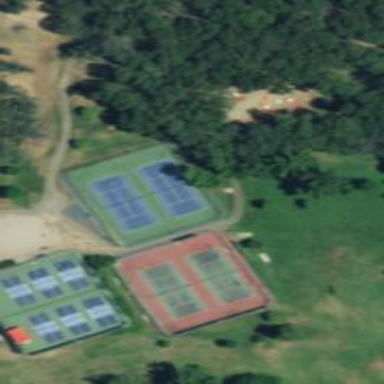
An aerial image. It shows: Tennis court in leisure pitch.